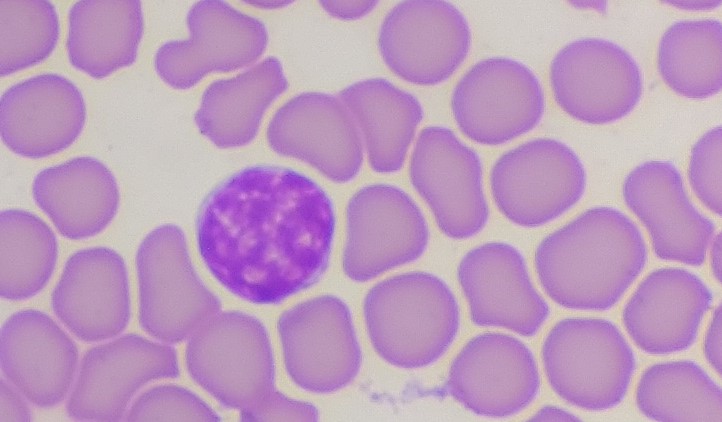
White blood cell type: Lymphocyte